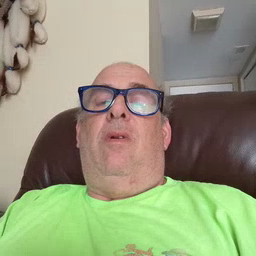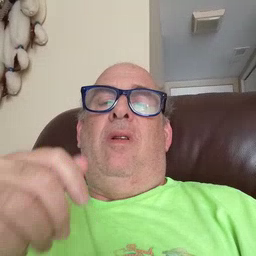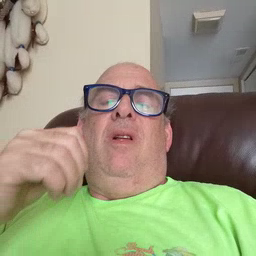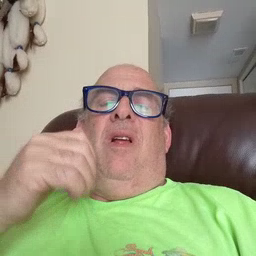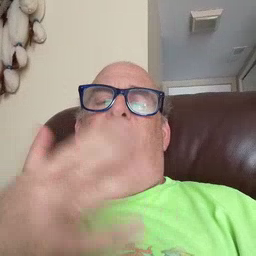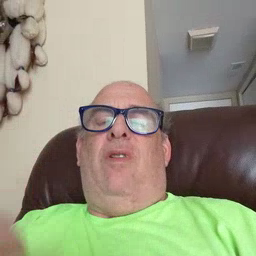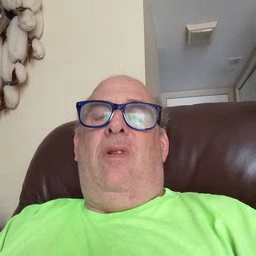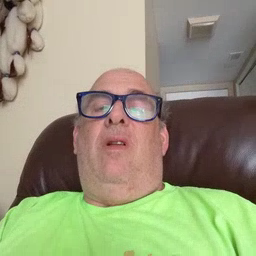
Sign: every